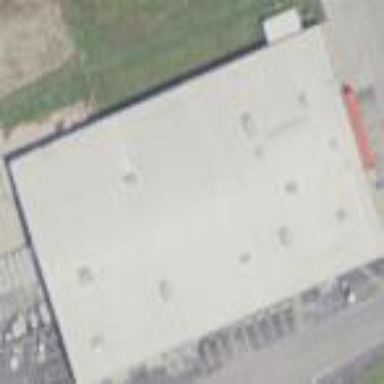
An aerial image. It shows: Hardware shop located within building.